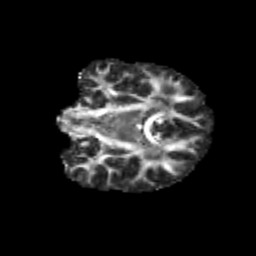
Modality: FA
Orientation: coronal
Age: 13
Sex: male
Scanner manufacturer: siemens
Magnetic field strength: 3 T
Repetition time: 3.8 s
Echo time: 0.07 s